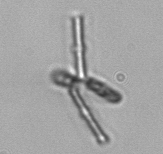
Label: Thalassionema